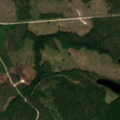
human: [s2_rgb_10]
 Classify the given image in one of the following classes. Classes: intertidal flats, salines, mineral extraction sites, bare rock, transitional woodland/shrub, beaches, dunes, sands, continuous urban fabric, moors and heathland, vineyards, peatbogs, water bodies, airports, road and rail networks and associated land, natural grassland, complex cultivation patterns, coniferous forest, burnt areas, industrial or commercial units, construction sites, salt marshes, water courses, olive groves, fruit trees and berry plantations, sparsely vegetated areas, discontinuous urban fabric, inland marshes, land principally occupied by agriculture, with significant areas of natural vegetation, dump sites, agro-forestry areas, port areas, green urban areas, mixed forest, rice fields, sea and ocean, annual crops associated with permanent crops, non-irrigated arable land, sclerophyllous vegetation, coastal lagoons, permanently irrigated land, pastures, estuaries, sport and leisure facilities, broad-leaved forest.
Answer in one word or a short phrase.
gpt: coniferous forest, transitional woodland/shrub